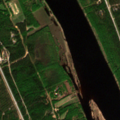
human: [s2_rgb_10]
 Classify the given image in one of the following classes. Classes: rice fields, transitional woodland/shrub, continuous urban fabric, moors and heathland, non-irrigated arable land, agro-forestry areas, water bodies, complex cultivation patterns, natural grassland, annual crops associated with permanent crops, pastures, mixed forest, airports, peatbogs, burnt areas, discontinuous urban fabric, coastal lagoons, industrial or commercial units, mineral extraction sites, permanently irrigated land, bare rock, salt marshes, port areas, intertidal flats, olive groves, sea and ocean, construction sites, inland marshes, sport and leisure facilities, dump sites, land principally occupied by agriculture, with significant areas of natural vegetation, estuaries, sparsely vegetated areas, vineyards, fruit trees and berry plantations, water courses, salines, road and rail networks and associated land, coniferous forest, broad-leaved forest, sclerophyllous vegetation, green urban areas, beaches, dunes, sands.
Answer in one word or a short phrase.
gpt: coniferous forest, mixed forest, water courses